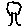
Label: tree